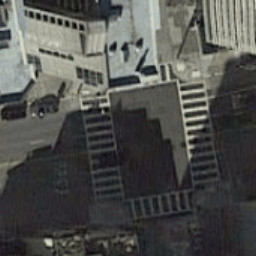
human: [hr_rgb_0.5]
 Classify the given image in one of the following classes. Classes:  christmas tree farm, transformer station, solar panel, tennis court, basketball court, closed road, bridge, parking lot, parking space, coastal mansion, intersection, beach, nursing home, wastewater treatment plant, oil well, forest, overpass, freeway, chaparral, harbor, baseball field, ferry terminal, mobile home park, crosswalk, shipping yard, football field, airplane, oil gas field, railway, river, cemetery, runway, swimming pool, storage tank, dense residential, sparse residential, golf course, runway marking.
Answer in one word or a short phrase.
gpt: crosswalk